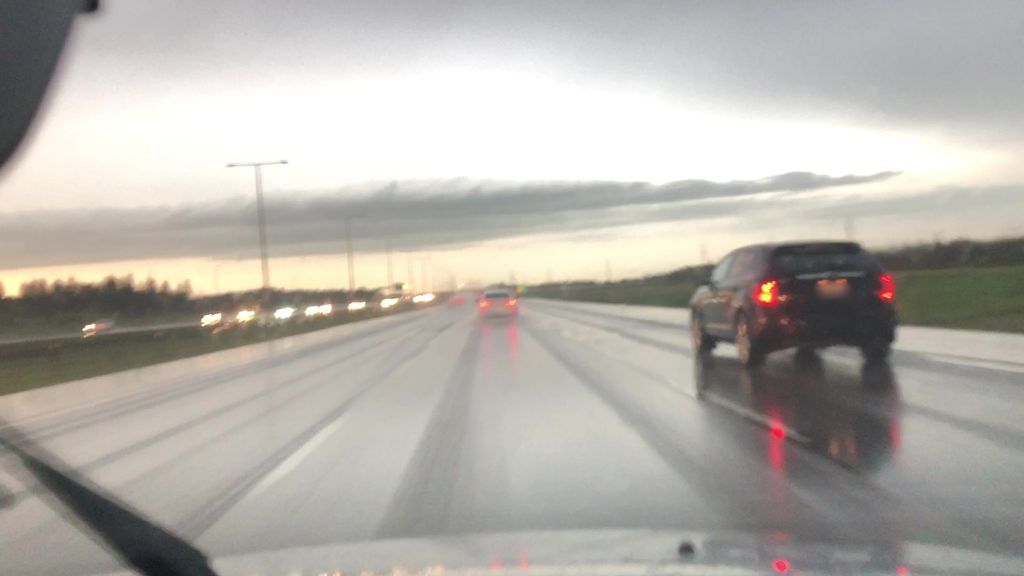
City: edmonton